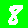
Digit: 8